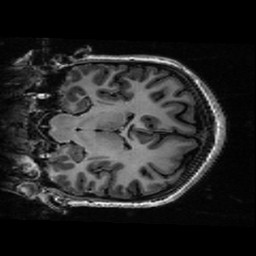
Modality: T1w
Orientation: coronal
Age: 19
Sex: female
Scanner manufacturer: ge
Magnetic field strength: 3 T
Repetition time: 0.01144 s
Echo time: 0.005012 s